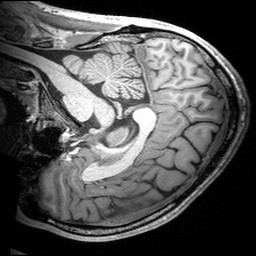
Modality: T1w
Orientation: sagittal
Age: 24
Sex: male
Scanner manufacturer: siemens
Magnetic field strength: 3 T
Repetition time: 2.53 s
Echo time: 0.00299 s